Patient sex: F
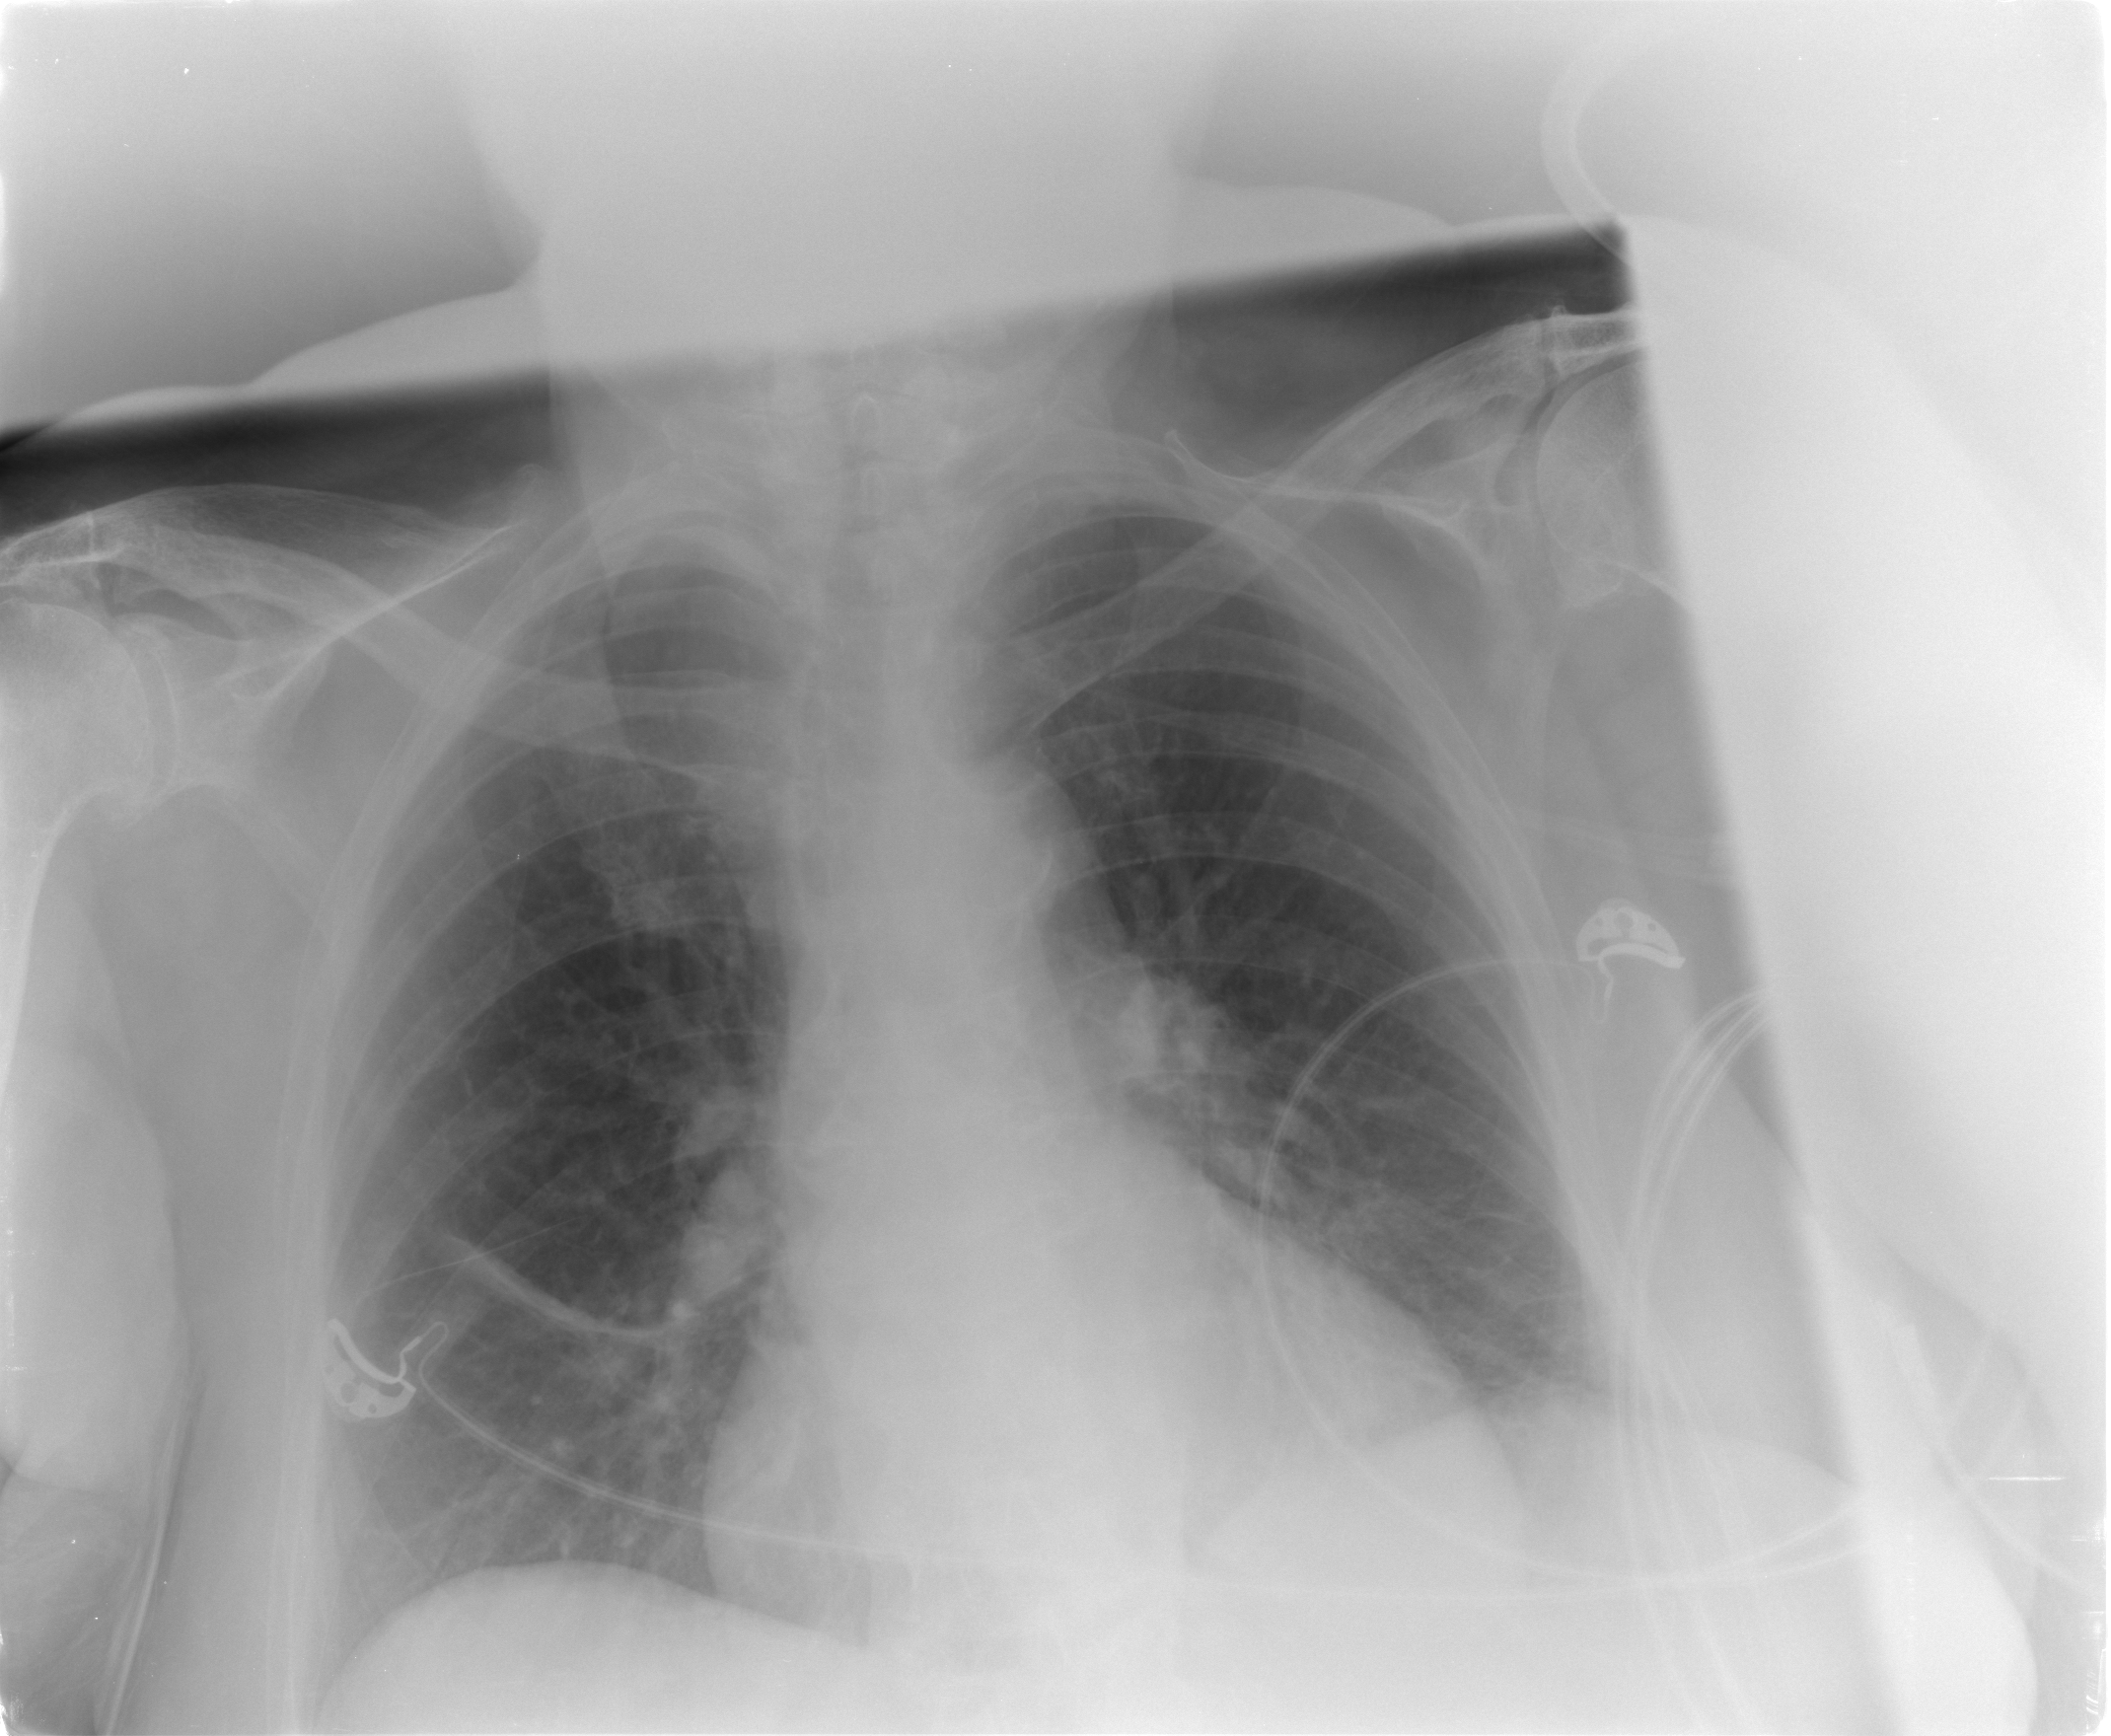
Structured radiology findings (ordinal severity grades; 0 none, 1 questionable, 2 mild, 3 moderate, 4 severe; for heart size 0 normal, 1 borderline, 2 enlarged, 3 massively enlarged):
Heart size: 2
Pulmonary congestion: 0
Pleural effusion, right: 0
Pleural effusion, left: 0
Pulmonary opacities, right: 1
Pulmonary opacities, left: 1
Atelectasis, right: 2
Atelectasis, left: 0